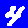
Digit: 4